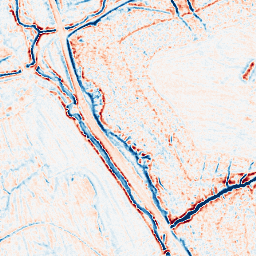
Category: edge_preserving
Decomposition family: bilateral
Decomposition parameters: d: 9
sigma_color: 50
sigma_space: 25
Upsampling method: sinc_blackman
Upsampling parameters: scale: 4
kernel_size: 8
Upsampling scale: 4